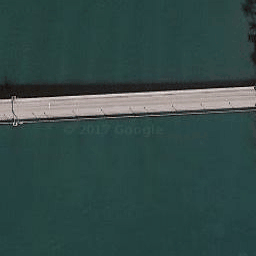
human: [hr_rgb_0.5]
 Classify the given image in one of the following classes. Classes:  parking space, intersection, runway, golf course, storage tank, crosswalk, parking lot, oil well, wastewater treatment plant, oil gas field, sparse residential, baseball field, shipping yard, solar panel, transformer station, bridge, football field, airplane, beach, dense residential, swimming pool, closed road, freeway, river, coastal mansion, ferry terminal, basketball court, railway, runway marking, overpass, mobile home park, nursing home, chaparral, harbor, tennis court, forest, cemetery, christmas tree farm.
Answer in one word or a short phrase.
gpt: bridge